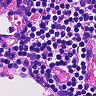
Metastatic tissue present: no